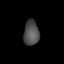
Tissue: lung
Cell type: Endothelial cells
Senescence score: 0.225
Nuclear area (px): 375
Mean DAPI intensity: 78.848